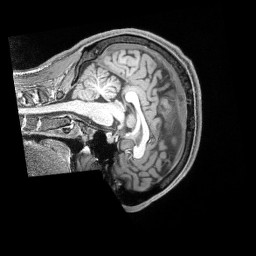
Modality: T1w
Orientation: sagittal
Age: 25
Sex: male
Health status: ill
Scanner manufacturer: siemens
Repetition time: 2.4 s
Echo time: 0.00231 s